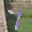
Label: 7